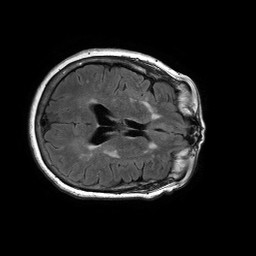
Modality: FLAIR
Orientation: axial
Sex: female
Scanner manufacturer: philips
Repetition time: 11 s
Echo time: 0.125 s